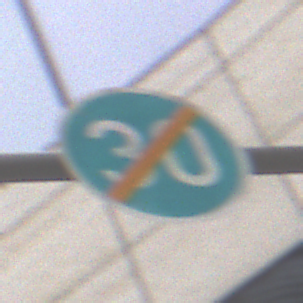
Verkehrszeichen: EndeMindestgeschwindigkeit
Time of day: Midday
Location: Outdoor (Urban)
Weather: Overcast
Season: NotSpecified
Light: Natural